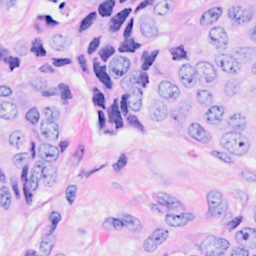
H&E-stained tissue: Breast